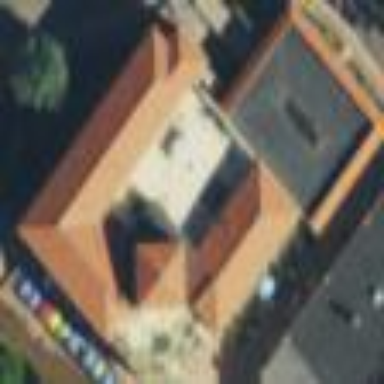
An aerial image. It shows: Historic building.